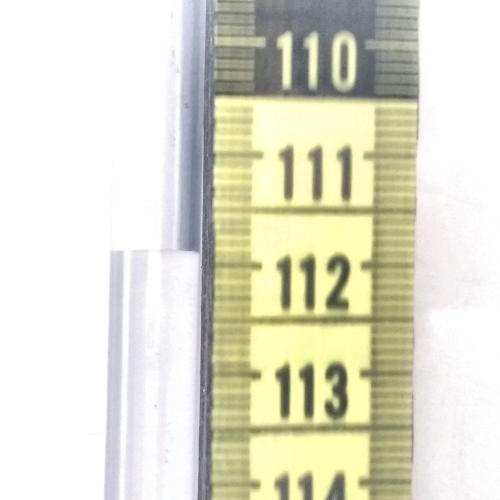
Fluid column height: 111.9 cm